Interaction volume radius: 5 \u00c5
Interaction volume height: 10 \u00c5
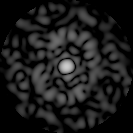
Disorder parameter: 0.8452